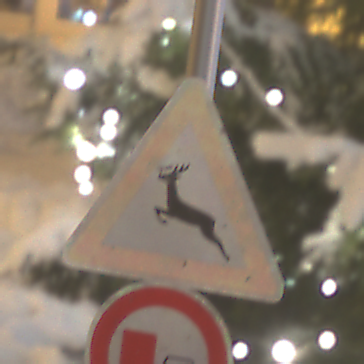
Verkehrszeichen: WildwechselRechts
Zusatzzeichen unten: UeberholverbotKraftfahrzeuge
Umgebung: Outdoor, Urban
Tageszeit: Night
Wetter: Overcast
Licht: Artificial
Jahreszeit: Winter
Kontrast: MediumContrast